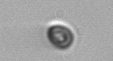
Label: nanoplankton_mix